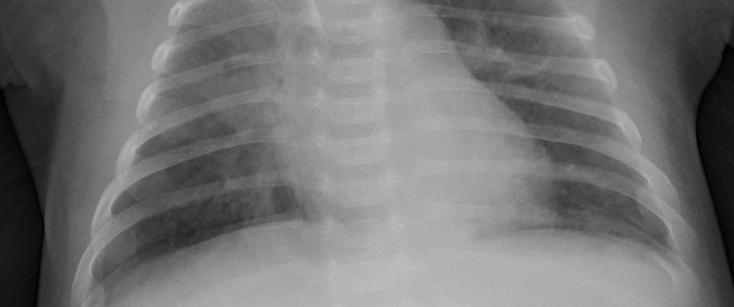
Diagnosis: PNEUMONIA